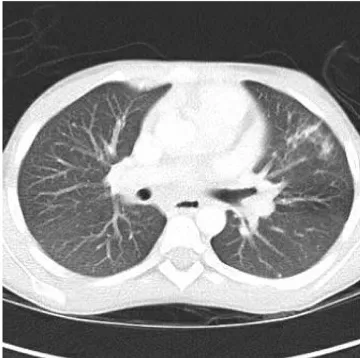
CT head and neck, chest, abdomen, and pelvis. (C) Mediastinal and hilar lymphadenopathy, multiple calcified and noncalcified lung nodules, lung cysts, and bronchiectasis.
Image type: radiology (ct)